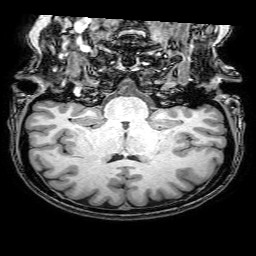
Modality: T1w
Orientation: sagittal
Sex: female
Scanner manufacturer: philips
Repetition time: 0.00808 s
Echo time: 0.0037 s